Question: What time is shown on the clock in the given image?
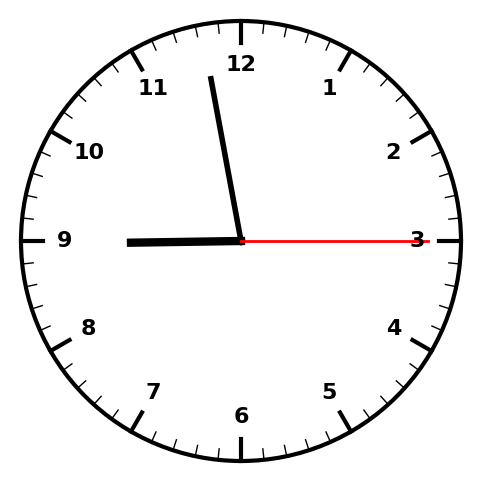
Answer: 08:58:15